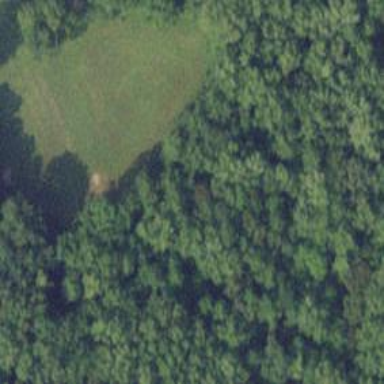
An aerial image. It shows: Disc golf tee area.